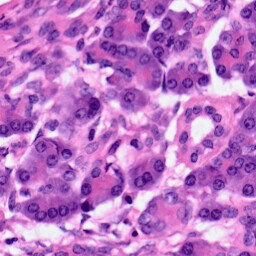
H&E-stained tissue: Pancreatic